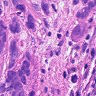
Metastatic tissue present: yes